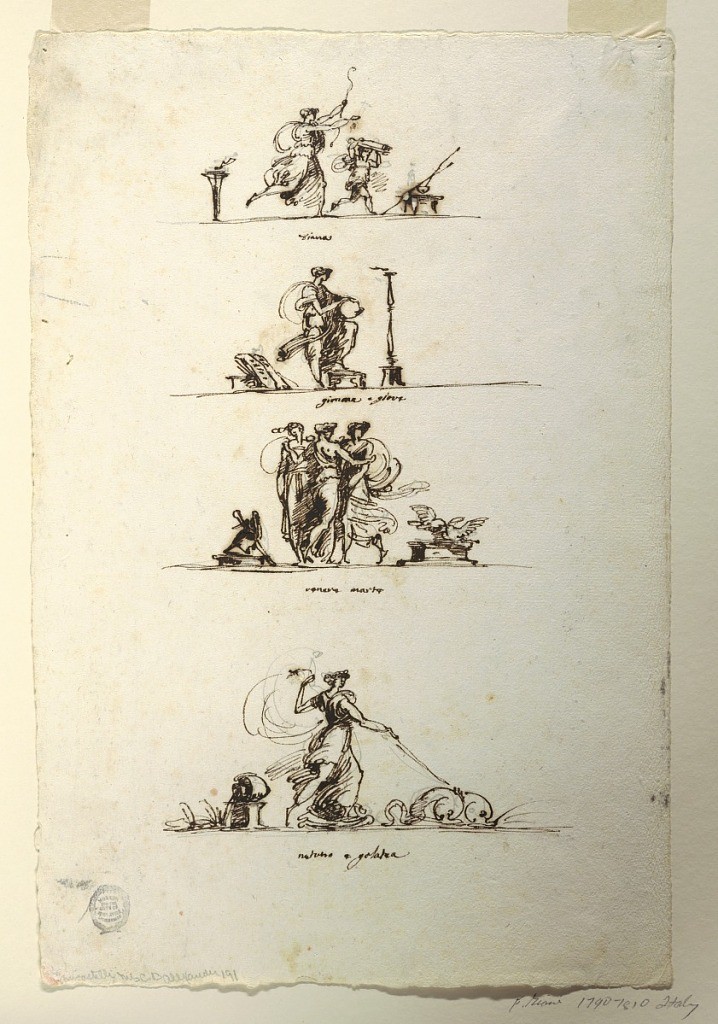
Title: Four Antique Goddesses
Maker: Felice Giani, Italian, 1758–1823
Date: after 1850
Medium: Pen and brown ink, black chalk on wove paper
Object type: Drawing
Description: Vertical rectangle. Top row: "Diana." The goddess runs with the bow toward right. A boy with the quiver runs before her. Second row: "Giunone e Giove." A standing woman with a disk, between a book at left, a candelabrum at right. third row: "Venere e marte." The three graces between a trophy of arms at left, a pair of doves at right. Bottom row: returno e galatea." Galatea riding in a shell drawn by dolphins. Reverse, horizontally, Venus and Mars, sitting upon a bed.